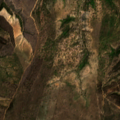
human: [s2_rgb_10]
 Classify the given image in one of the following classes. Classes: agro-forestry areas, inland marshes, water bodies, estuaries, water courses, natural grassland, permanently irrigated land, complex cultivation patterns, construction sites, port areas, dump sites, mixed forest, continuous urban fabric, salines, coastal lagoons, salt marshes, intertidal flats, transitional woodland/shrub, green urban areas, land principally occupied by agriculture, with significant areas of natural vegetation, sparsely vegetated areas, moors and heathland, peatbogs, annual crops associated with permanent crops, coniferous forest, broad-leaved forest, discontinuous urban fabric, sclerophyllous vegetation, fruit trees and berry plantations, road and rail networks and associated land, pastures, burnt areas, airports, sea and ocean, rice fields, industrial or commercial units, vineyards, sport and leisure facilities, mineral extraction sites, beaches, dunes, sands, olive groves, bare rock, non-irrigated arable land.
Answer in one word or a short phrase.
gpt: land principally occupied by agriculture, with significant areas of natural vegetation, broad-leaved forest, transitional woodland/shrub